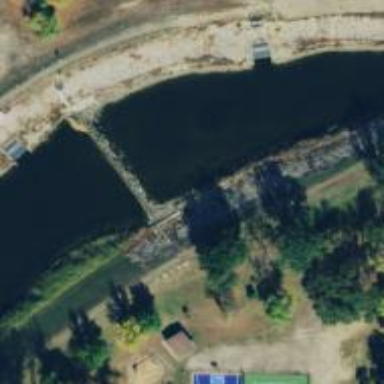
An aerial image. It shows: Weir along the waterway.